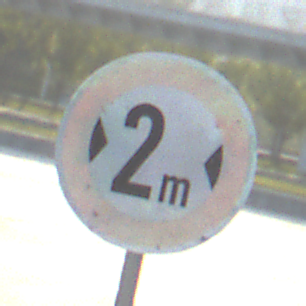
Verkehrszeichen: TatsaechlicheBreite2
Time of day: SunriseSunset
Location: Outdoor (Urban)
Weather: Clear
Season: NotSpecified
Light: Natural